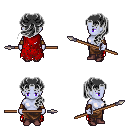
a pixel art fantasy rpg character, female body template, dark elf, purple skin, red tattered cape, robe skirt, gray princess hairstyle, leather bracers, maroon shoes, spear, four views (front, back, left, right), 2x2 character sprite sheet, small pixel art, hard edges, no anti-aliasing